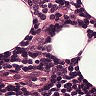
Metastatic tissue present: no